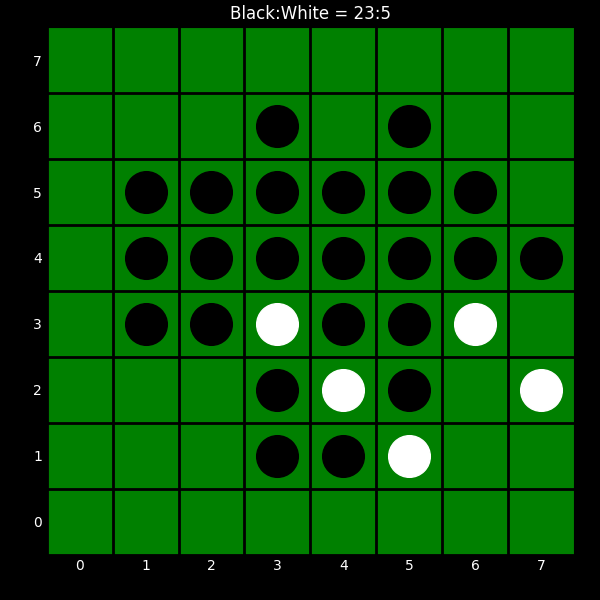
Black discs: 23
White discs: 5